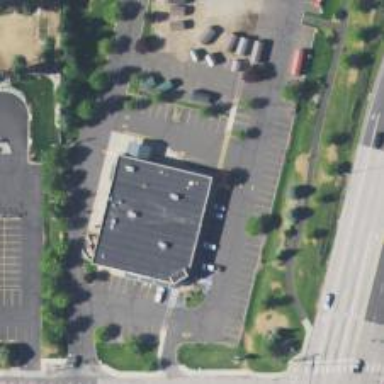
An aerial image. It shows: Pharmacy providing healthcare services.